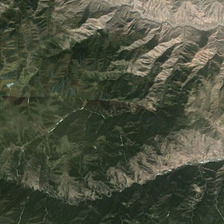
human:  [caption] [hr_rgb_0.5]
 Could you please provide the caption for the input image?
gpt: it is a large piece of green mountain .

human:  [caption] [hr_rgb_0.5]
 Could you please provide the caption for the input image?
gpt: it is a large piece of green mountain .

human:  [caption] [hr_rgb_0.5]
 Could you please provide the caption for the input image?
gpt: it is a large piece of green mountain .

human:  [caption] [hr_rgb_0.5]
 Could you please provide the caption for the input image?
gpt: it is a large piece of green mountain .

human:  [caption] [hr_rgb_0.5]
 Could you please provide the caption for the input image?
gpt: it is a large piece of green mountain .